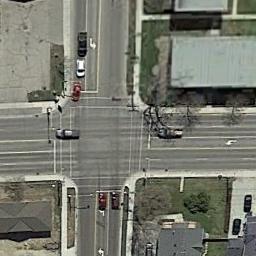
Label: intersection